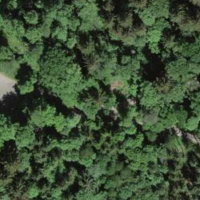
EUNIS habitat code: 44
Species observed at this site:
Impatiens parviflora